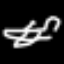
Label: airplane